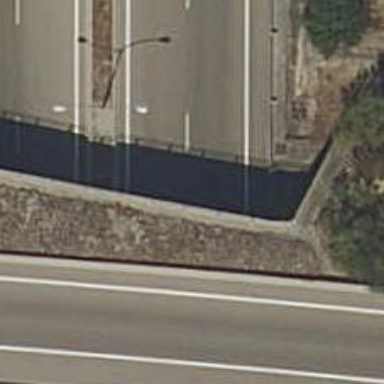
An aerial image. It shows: Tertiary road passing through tunnel with asphalt surface.